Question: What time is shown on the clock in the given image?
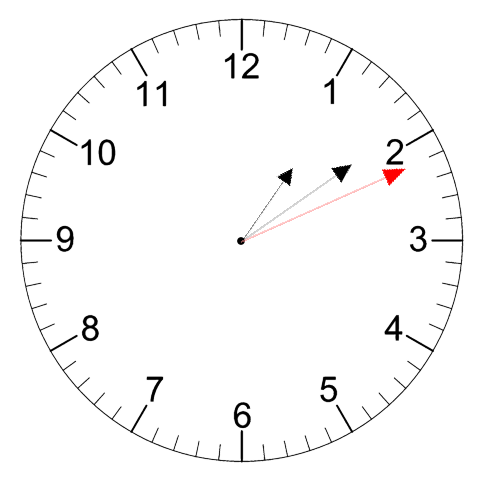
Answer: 01:09:11